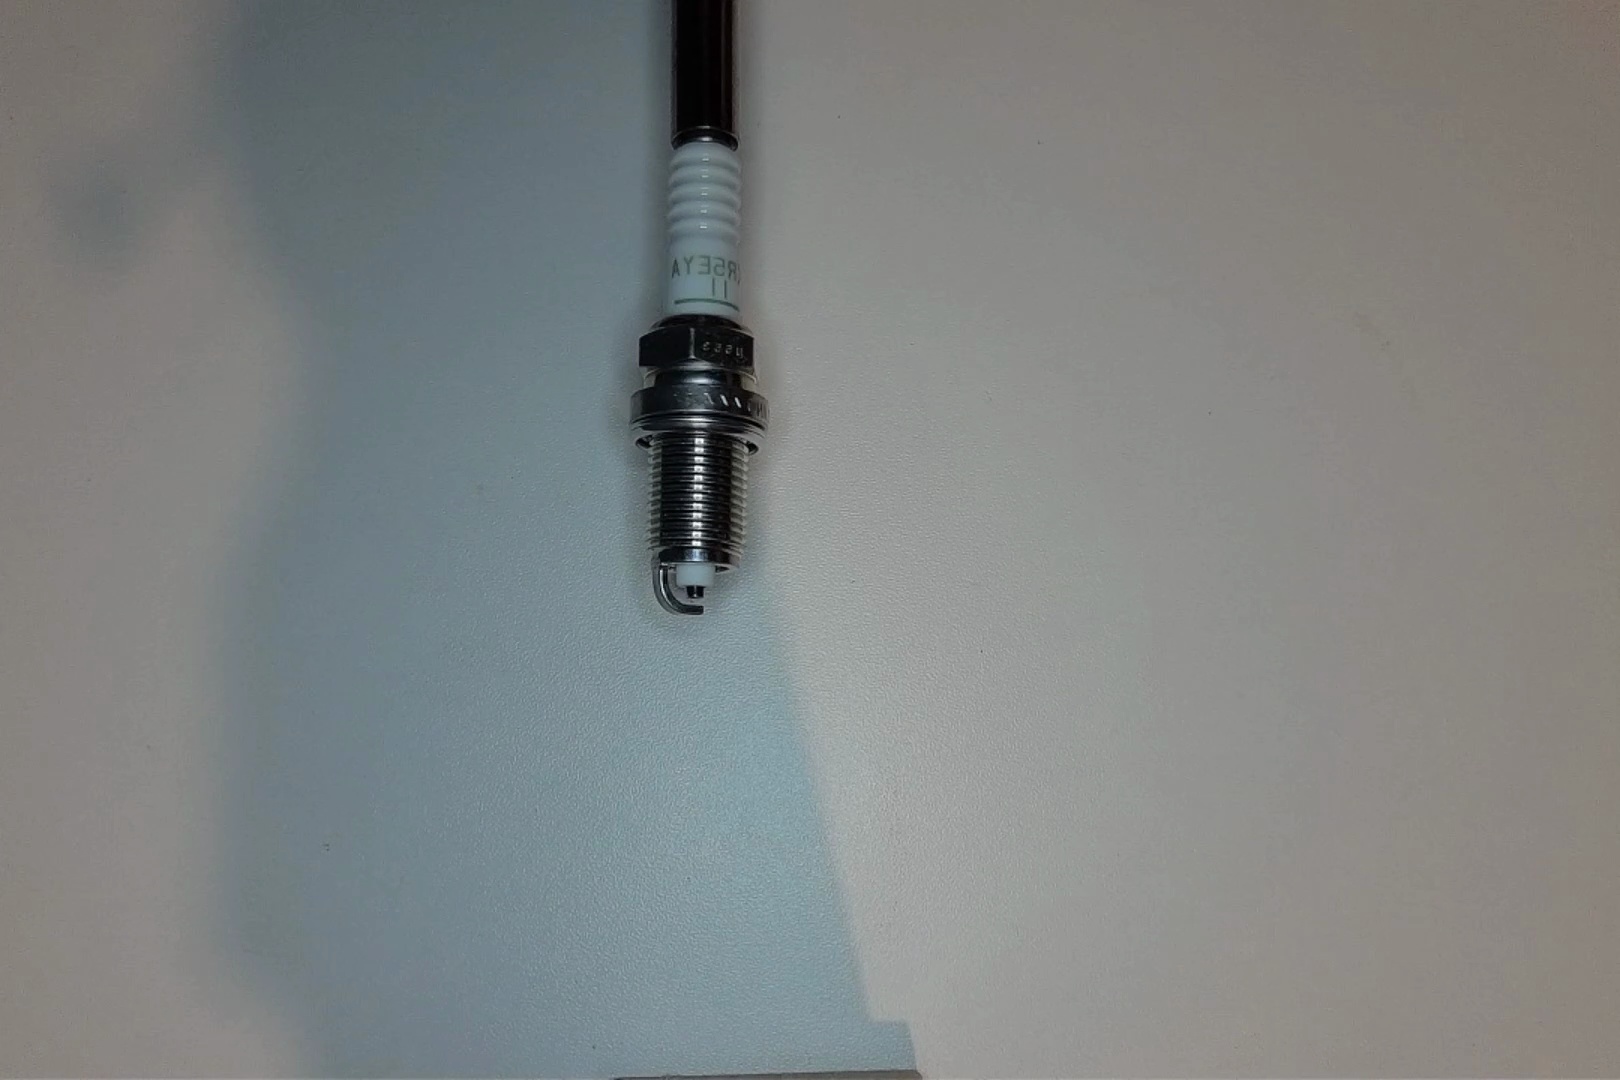
Label: normal